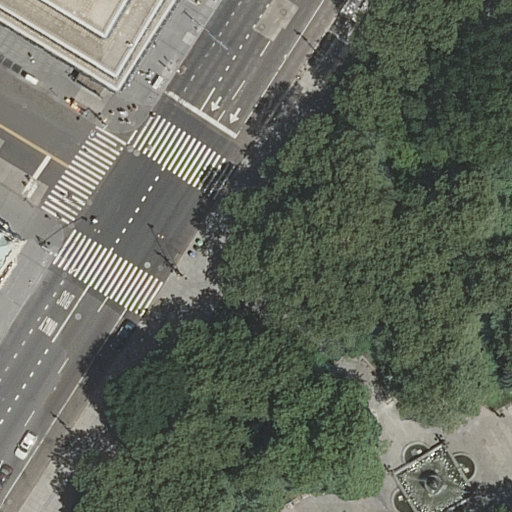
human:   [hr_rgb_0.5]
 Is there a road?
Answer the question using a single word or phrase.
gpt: yes

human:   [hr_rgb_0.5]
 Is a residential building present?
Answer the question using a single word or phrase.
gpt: yes

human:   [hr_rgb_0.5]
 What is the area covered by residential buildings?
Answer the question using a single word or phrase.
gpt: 6252m2

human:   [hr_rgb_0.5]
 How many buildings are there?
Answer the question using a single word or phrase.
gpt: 2

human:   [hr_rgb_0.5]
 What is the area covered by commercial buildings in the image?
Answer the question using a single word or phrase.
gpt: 0m2

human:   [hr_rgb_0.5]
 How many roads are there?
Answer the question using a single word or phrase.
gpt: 15

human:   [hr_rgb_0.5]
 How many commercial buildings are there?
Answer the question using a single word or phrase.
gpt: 0

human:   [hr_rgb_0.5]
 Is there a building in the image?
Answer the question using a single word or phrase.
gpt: yes

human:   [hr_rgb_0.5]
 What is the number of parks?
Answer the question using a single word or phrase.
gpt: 1

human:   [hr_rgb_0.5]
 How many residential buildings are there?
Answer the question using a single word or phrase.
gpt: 2

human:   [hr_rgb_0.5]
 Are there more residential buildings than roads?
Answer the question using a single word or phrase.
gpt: no

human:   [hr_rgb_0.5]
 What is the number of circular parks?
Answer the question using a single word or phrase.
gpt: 0

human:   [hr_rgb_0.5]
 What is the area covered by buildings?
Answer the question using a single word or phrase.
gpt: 6252m2

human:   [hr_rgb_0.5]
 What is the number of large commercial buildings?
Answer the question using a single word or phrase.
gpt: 0

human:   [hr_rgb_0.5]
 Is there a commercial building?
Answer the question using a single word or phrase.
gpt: no

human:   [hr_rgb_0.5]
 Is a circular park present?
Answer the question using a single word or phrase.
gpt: no

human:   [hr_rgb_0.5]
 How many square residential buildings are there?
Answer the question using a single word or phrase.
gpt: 0

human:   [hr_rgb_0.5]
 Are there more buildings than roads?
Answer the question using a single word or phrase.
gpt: no

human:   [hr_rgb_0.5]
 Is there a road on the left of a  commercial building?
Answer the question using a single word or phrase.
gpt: no

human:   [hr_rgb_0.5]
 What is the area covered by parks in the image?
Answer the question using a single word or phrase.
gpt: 345m2

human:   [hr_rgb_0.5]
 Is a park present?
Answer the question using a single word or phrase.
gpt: yes

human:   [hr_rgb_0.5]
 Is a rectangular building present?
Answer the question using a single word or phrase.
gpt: yes

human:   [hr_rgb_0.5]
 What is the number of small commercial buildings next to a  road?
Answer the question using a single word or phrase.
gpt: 0

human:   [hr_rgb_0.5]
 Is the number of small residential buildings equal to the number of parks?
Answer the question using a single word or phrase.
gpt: no

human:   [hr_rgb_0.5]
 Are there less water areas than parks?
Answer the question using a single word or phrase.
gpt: yes

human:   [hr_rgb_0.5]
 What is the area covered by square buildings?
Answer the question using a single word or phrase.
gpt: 0m2

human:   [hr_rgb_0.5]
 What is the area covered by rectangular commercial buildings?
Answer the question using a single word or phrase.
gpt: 0m2

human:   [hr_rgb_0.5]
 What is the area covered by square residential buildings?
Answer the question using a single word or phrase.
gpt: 0m2

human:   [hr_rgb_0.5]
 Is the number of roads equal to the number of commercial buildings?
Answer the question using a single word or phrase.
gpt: no

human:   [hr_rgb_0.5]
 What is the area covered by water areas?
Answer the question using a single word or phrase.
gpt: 0m2

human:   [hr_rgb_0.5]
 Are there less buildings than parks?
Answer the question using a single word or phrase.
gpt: no

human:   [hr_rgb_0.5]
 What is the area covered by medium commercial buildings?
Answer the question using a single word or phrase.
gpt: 0m2

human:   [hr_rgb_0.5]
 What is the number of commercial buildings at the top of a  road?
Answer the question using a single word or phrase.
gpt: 0

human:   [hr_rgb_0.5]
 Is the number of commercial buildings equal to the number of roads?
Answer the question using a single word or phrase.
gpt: no

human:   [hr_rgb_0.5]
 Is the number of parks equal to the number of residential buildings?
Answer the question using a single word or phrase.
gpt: no

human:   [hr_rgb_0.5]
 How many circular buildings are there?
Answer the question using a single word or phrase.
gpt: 0

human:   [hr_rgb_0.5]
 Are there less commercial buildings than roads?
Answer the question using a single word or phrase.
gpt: yes

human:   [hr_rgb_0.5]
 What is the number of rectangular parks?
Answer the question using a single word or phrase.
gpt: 1

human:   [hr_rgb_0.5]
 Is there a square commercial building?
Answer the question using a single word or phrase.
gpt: no

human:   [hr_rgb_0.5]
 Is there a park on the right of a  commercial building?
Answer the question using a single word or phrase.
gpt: no

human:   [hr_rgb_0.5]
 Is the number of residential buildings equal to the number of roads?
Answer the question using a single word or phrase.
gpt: no

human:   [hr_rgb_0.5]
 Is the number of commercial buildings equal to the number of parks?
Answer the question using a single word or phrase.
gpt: no

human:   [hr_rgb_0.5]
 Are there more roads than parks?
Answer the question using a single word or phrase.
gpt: yes

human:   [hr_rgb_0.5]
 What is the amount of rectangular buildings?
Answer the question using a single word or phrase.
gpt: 1

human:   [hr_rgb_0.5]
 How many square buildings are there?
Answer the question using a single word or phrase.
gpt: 0

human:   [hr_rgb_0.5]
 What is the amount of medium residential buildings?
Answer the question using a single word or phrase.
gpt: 0

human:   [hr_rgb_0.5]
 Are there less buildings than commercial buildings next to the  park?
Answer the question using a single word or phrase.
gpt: no

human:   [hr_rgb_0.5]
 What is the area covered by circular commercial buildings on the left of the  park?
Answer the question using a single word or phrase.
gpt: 0m2

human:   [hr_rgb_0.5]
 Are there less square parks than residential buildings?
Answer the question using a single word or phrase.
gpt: yes

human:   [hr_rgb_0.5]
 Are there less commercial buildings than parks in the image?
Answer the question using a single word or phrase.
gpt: yes

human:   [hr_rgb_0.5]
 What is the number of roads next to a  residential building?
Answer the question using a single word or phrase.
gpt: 15

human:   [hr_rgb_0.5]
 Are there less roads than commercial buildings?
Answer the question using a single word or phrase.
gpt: no

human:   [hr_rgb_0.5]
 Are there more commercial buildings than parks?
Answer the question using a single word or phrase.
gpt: no

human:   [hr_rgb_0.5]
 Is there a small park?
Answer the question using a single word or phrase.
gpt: no

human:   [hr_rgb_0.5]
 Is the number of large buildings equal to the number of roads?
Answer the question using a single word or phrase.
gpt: no

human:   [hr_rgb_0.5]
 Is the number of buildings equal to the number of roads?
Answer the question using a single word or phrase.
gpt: no

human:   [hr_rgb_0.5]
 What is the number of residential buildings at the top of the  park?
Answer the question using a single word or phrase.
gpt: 0

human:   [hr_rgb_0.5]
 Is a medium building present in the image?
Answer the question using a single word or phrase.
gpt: no

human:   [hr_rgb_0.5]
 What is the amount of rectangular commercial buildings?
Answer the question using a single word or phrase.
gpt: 0

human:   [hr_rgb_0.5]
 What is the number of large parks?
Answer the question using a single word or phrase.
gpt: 0

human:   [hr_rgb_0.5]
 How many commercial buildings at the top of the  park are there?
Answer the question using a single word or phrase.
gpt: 0

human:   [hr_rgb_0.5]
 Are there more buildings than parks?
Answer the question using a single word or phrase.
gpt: yes

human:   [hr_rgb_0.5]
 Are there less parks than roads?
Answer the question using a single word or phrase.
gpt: yes

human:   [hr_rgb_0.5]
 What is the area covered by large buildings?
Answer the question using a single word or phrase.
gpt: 6252m2